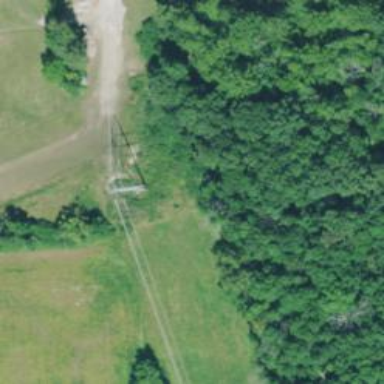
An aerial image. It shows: Power tower.